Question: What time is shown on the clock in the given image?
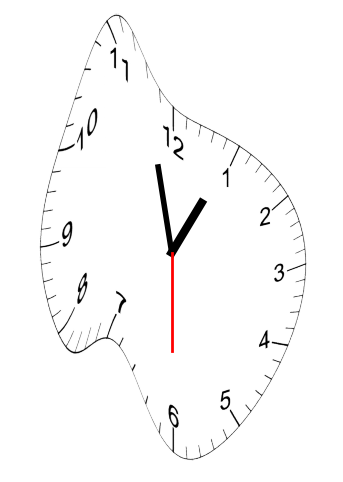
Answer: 12:57:30